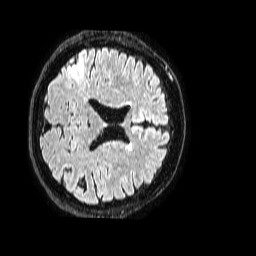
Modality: FLAIR
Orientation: axial
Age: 70
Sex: male
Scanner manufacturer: philips
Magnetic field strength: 1.5 T
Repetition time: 4.8 s
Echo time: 0.3 s